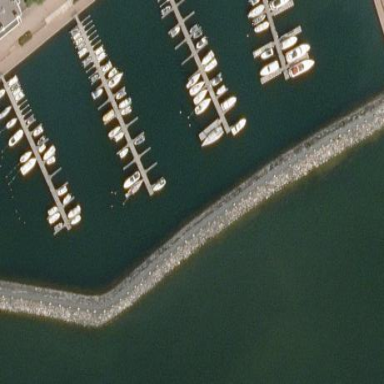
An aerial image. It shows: Breakwater structure.